九年级 · 解析几何
如图, 给定一个半径长为 2 的圆, 圆心 0 到水平直线 1 的距离为 $d$, 即 $0 M=d$. 我们把圆上到直线 1 的距离等于 1 的点的个数记为 $\mathrm{m}$. 如 $\mathrm{d}=0$ 时, 1 为经过圆心 0 的一条直线, 此时圆上有四个到直线 1 的距离等于 1 的点, 即 $\mathrm{m}=4$, 由此可知:

(1) 当 $d=3$ 时, $m=$ \$ \qquad \$ ;

（2）当 $m=2$ 时, $d$ 的取值范围是 . \$ \qquad \$

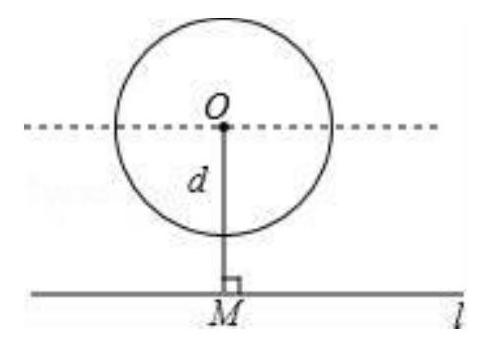
答案: 【分析】根据直线与圆的位置关系和直线与圆的交点个数以及命题中的数据分析即可得到答案.

解: (1) 当 $d=3$ 时,

$\because 3>2$, 即 $d>r$,

$\therefore$ 直线与圆相离, 则 $\mathrm{m}=1$,

故答案为: 1 ;

(2) 当 $\mathrm{m}=2$ 时, 则圆上到直线 1 的距离等于 1 的点的个数记为 2 ,

$\therefore$ 直线与圆相交或相切或相离,

$\therefore 0<\mathrm{d}<3$,

$\therefore \mathrm{d}$ 的取值范围是 $0<\mathrm{d}<3$,

故答案为: $0<d<3$.